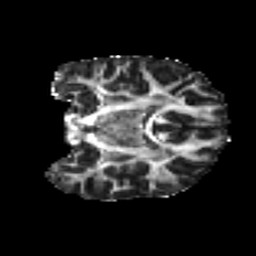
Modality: FA
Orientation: coronal
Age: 18
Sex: female
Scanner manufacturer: ge
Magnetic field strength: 3 T
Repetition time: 7.8 s
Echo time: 0.0618 s